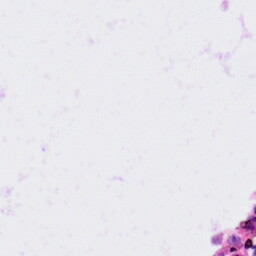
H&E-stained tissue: Ovarian